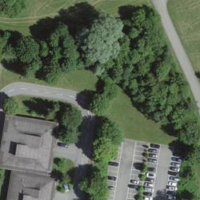
EUNIS habitat code: 54
Species observed at this site:
Euonymus europaeus